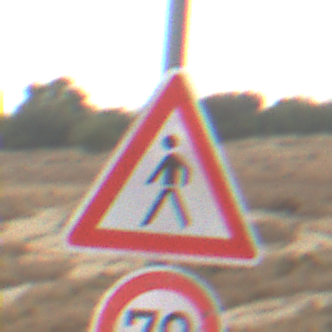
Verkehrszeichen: FussgaengerRechts
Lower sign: Geschwindigkeit70
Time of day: MorningAfternoon
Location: Outdoor (Nature)
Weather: Overcast
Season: NotSpecified
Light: Natural